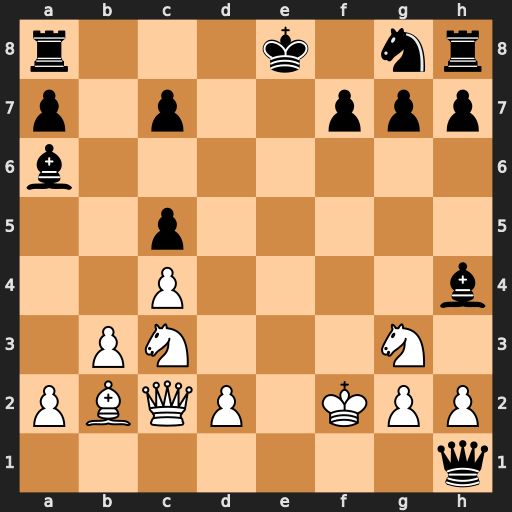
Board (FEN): r3k1nr/p1p2ppp/b7/2p5/2P4b/1PN3N1/PBQP1KPP/7q
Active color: w
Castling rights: kq
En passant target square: -
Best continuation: Qe4+ Ne7 Qxh4 Rd8 Nxh1